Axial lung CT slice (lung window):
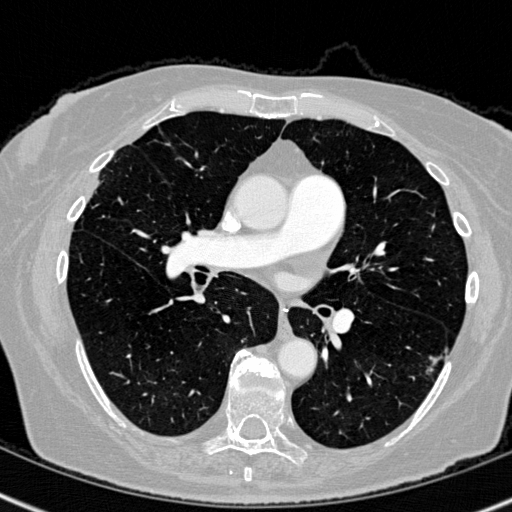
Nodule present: yes
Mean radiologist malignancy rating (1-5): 4.5